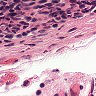
Metastatic tissue present: no